Field crop: tomato
Growth stage: 2
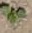
Species: solanum